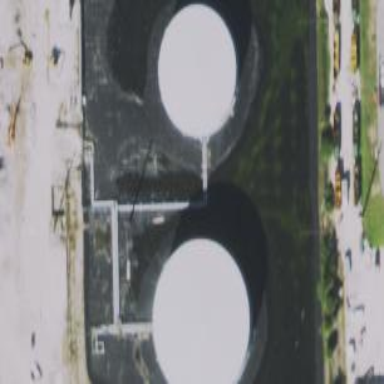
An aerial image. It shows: Storage tank which is man-made.